Question: I'm adding functionality to a GM script we use here at work, but when trying to post (cross site may I add) to another page, my posting value of CMD is different than what it is on the page.
It's supposed to be Access+My+Account+Info but the value that is posted becomes Access%2BMy%2BAccount%2BInfo.
So I guess my question is: What's escaping my value and how do I make it not escape? And if there's no way to unescape it, does anyone have any ideas of a workaround?
Thanks!

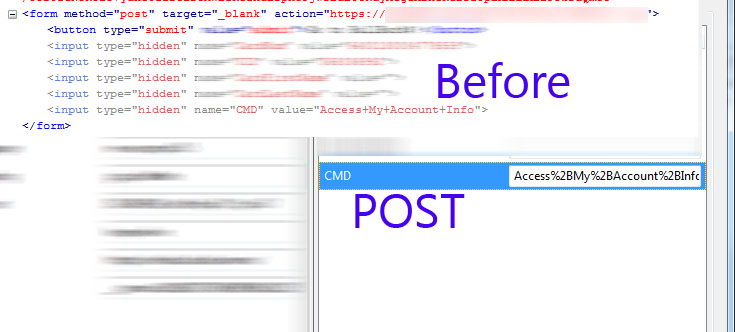
Answer: '%2B' is the code for a '+'. You (or whatever framework you're using) should already be decoding the POST data server-side...